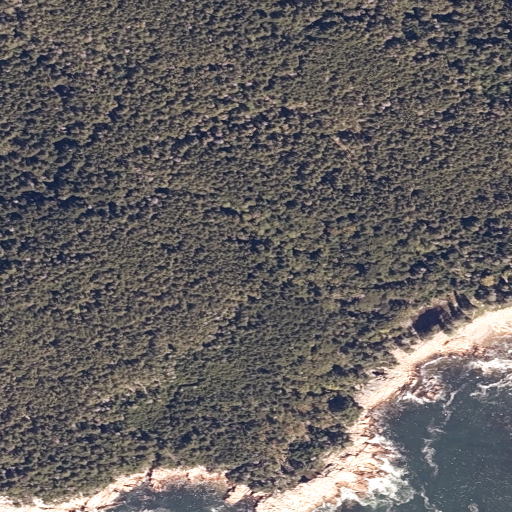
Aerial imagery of island in Maine named Little Gott Island containing evergreen forest, herbaceous wetlands, barren land, and open water